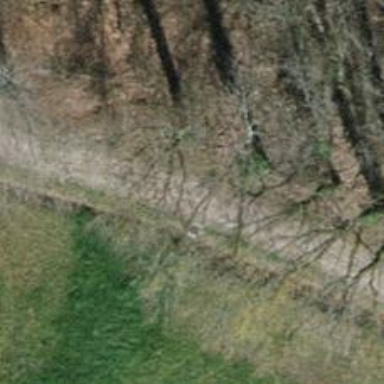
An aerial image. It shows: Compacted agricultural track with grade2 tracktype suitable for agricultural vehicles.